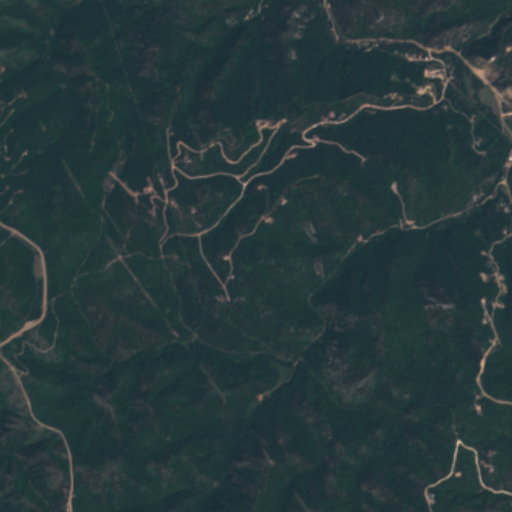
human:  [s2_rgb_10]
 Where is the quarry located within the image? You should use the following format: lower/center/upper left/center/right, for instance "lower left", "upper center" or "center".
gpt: The quarry is located in the lower left of the image.
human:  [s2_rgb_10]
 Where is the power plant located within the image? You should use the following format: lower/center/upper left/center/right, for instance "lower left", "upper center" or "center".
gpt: There is no power plant in the image.